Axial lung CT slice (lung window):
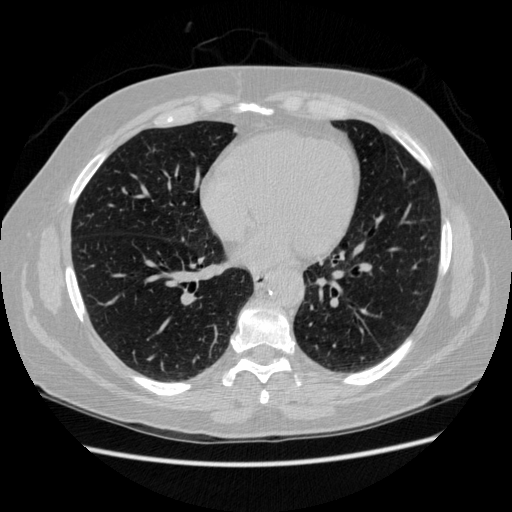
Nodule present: no